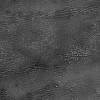
Atmospheric dust classification: not_dusty